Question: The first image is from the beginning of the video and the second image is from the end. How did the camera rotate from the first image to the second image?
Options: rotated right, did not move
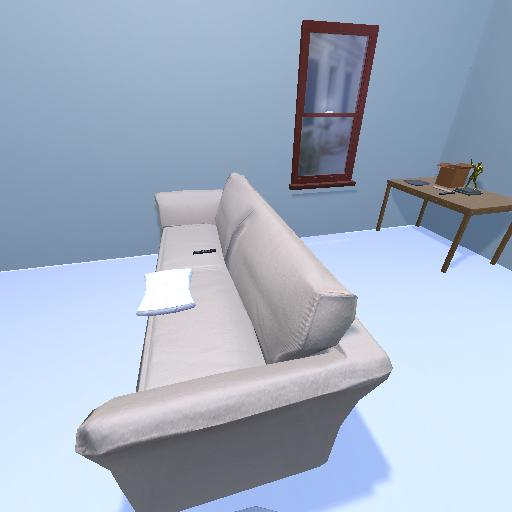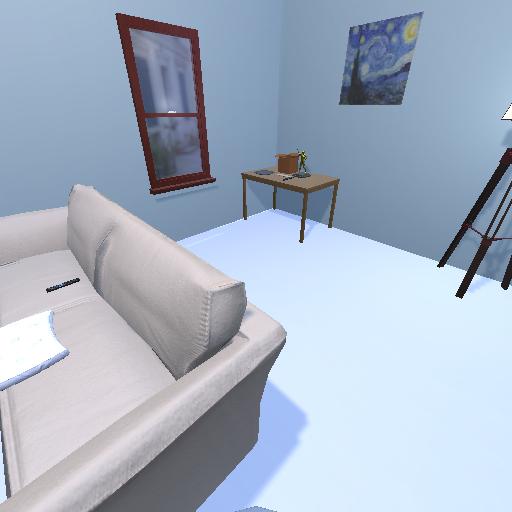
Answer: rotated right